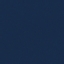
Land use / land cover class: SeaLake